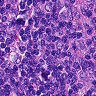
Metastatic tissue present: no